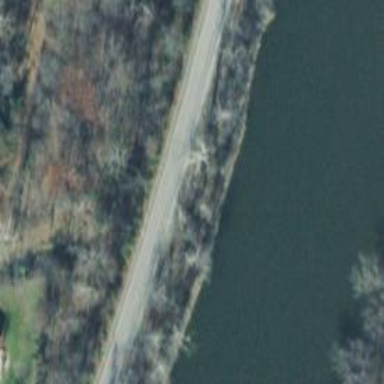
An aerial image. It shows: Secondary road.